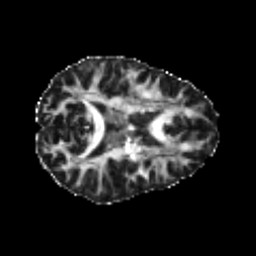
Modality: FA
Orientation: axial
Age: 24
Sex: female
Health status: healthy
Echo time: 0.074 s